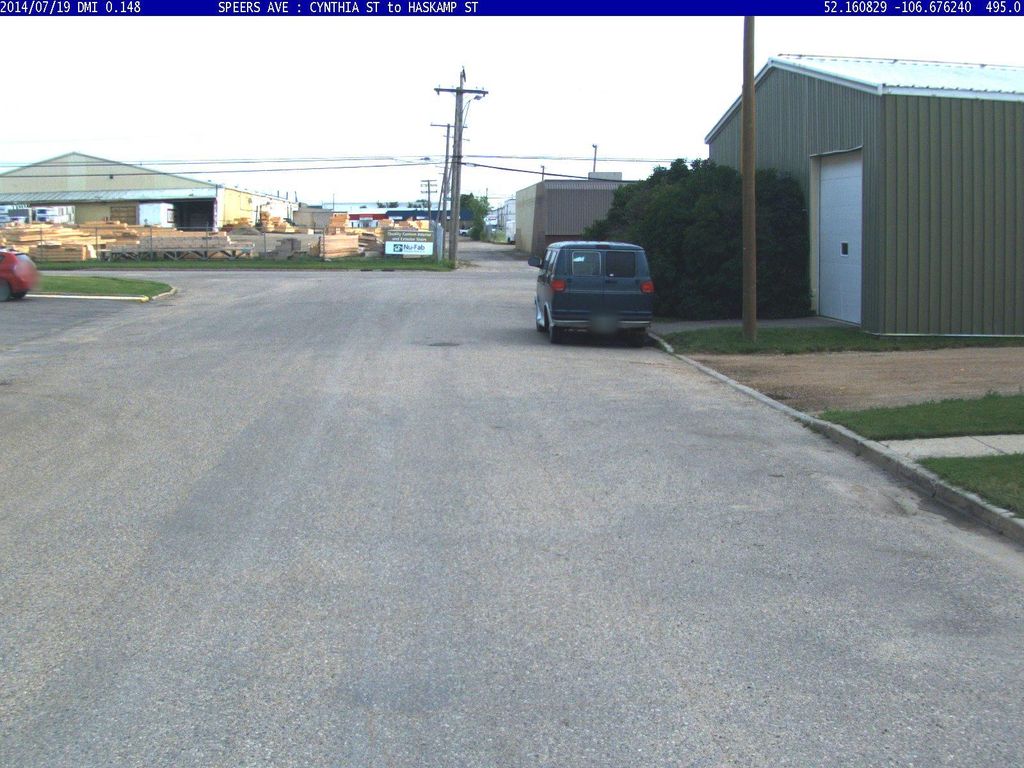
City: saskatoon